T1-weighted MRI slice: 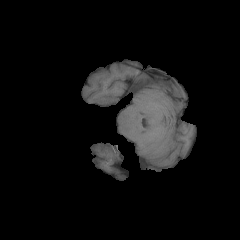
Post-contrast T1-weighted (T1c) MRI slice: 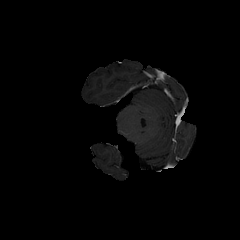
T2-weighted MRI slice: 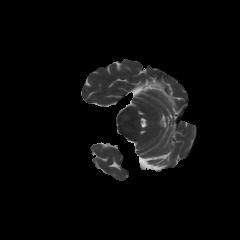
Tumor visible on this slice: no